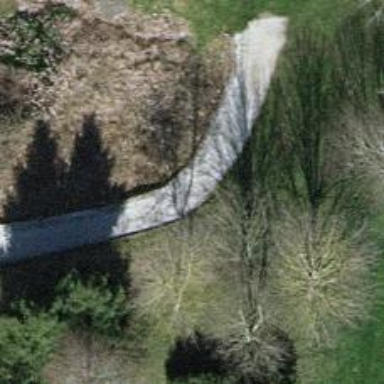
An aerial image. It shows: Path used for both walking and golf.